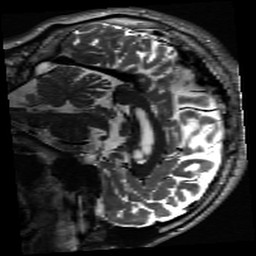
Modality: inplaneT2
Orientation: sagittal